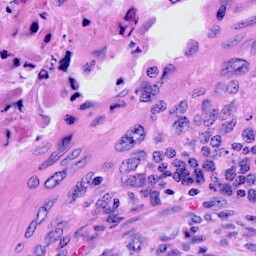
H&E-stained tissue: Cervix